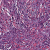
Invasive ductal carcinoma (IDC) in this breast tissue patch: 1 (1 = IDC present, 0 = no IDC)